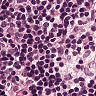
Metastatic tissue present: no